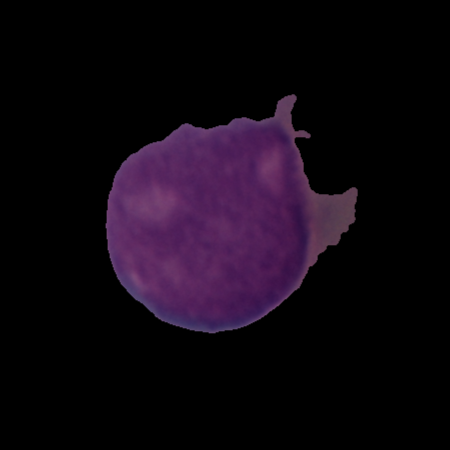
Label: cancer